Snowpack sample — Snodgrass Mountain, Crested Butte, Colorado (2/4/25, 12:06 PM MST)
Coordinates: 38.923, -106.968
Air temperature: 35 °F
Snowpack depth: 80 cm
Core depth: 70 cm
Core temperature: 32 °F
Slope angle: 14°, slope face: 78°
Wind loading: low
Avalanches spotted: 0
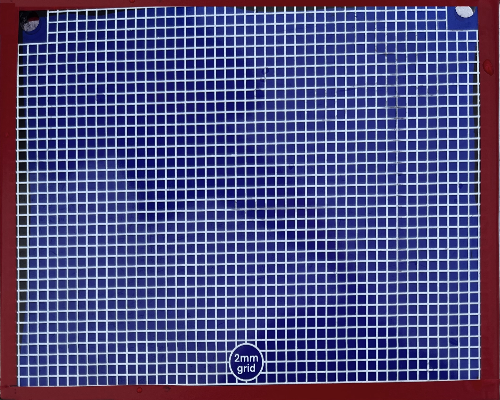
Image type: profile
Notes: No avalanches nearby, unusually warm weather for the last month reported by residents, Collected 25 yards from treeline